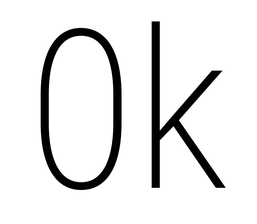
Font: Roboto_Condensed_ExtraLight